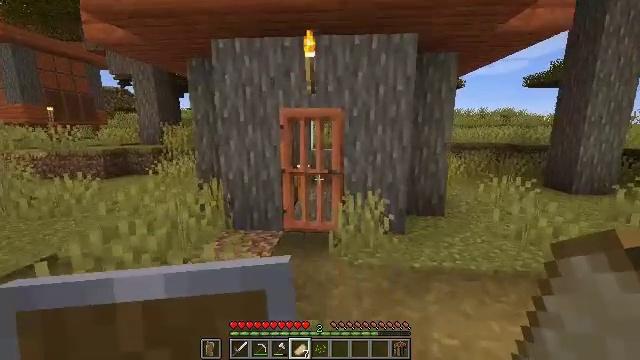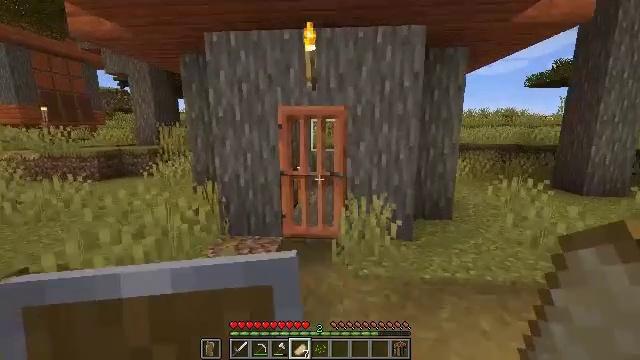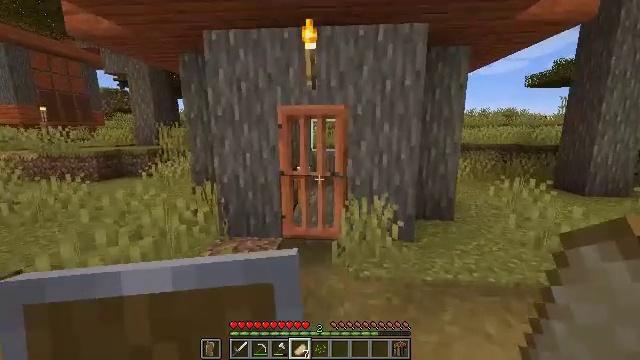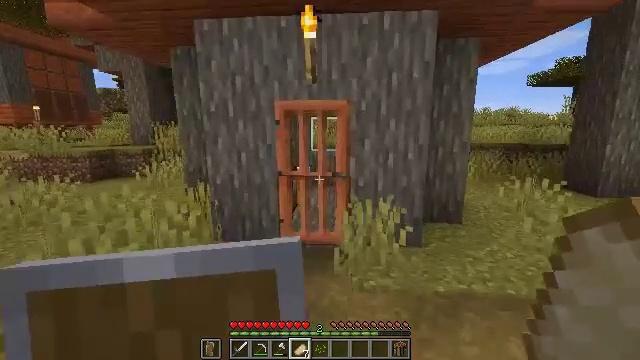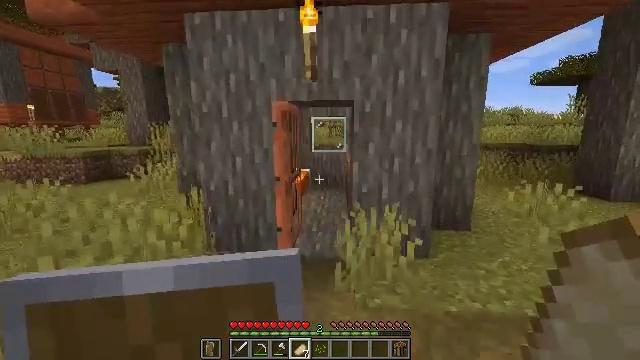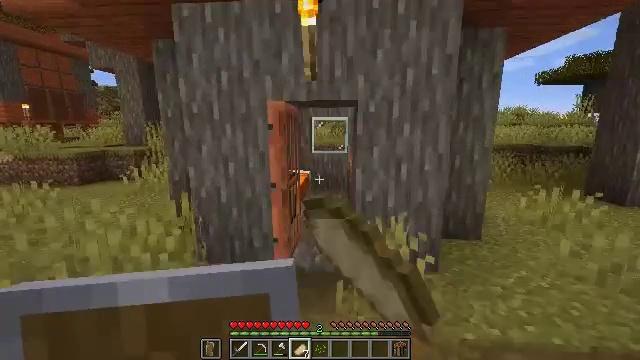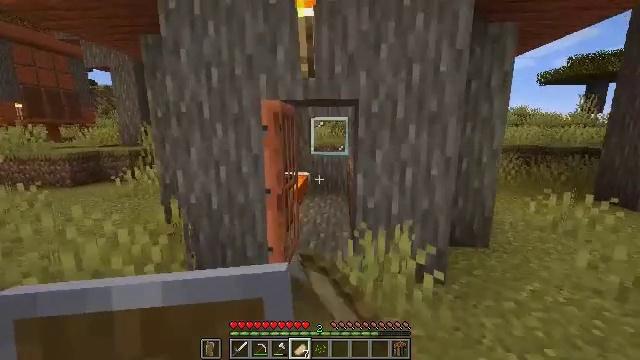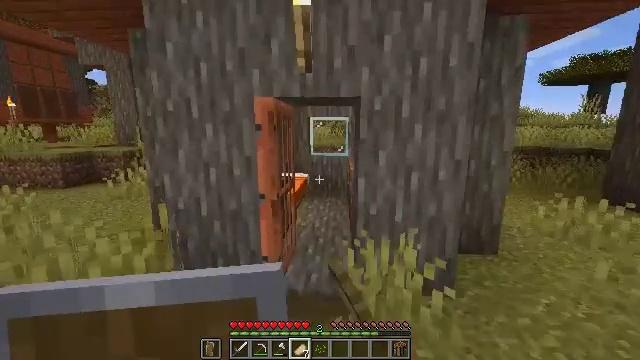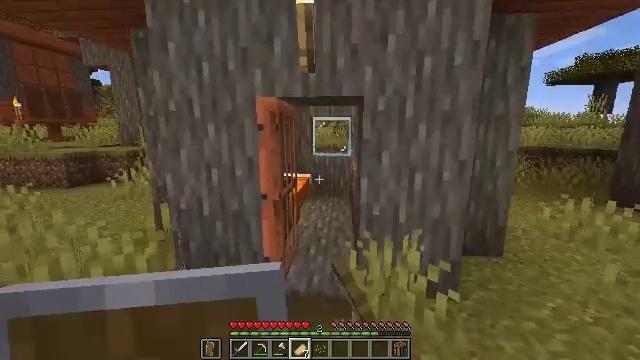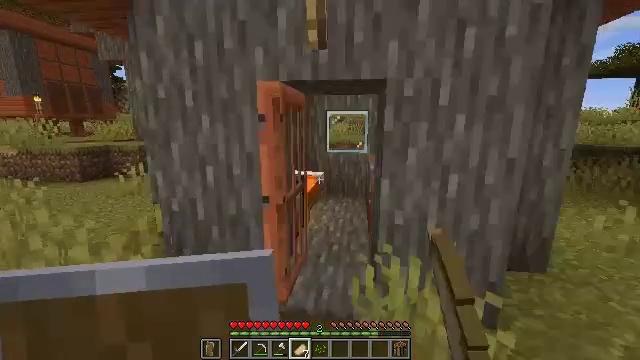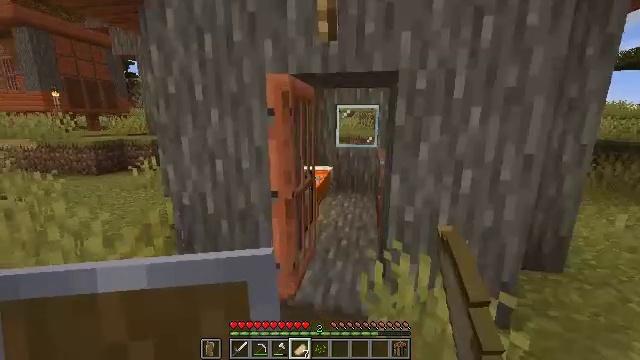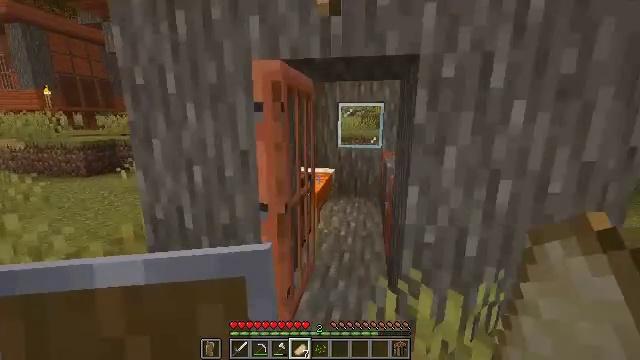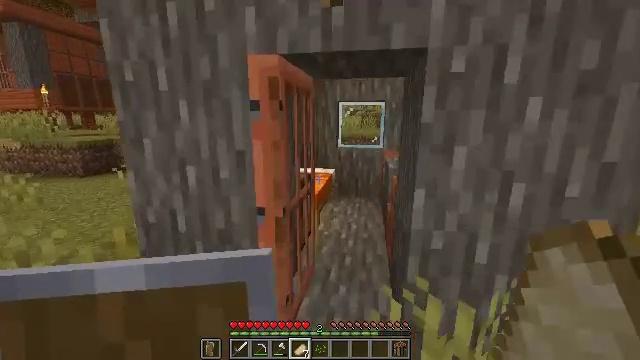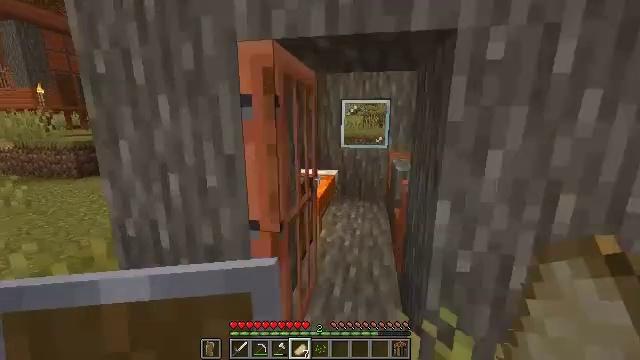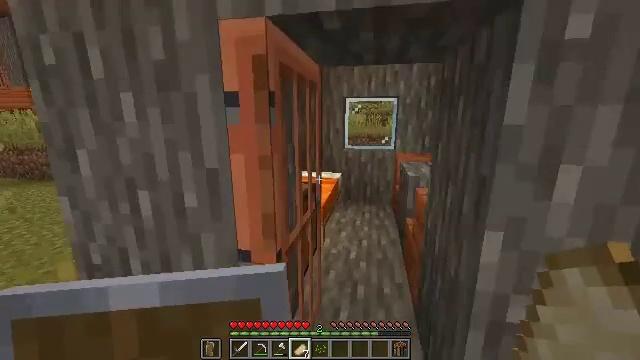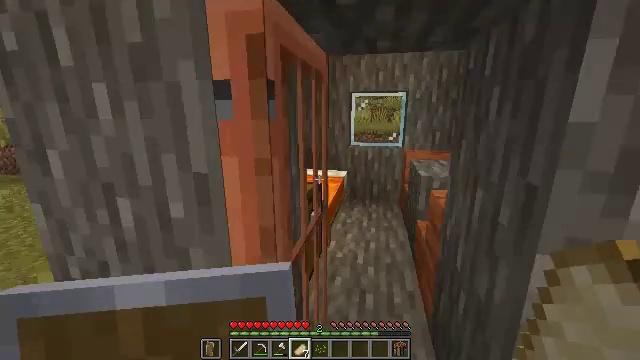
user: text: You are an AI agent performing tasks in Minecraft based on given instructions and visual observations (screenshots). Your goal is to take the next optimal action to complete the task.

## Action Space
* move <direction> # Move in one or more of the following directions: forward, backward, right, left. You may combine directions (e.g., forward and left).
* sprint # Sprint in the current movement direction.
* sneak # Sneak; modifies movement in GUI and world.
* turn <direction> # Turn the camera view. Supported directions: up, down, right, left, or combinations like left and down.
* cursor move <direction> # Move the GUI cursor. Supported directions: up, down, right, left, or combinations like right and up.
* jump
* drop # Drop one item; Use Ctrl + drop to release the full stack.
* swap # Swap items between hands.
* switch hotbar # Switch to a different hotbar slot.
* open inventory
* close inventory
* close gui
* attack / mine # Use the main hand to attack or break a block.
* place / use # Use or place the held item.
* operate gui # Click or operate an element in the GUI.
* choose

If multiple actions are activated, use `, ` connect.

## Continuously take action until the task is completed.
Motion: motion action
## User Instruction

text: Collect books by breaking the bookshelf.
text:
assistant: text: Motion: move forward
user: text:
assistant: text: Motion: move forward
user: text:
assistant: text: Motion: move forward
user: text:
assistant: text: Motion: move forward, use / place
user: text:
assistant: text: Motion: move forward, use / place
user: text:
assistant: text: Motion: move forward, use / place
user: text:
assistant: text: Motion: move forward
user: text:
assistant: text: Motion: move forward
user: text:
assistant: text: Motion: move forward, turn left and down
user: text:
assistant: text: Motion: move forward, turn left and down
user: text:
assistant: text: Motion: move forward
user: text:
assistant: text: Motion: move forward
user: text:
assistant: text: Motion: move forward
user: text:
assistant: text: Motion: move forward
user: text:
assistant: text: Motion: move forward
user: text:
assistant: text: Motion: move forward
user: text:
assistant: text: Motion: move forward
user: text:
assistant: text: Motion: move forward and move right, turn left
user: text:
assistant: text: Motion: move forward and move right, turn left and down
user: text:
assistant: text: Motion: move forward and move right, turn left and down
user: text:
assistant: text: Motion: move forward and move right, turn left and down
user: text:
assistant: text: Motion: move forward and move right, turn left and down
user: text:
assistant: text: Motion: move forward and move right, turn left and down
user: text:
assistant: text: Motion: move right, turn left and down
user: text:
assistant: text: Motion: move right, turn left and down
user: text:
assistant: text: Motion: move right, turn left
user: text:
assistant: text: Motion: turn left
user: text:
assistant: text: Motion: use / place
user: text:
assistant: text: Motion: turn left and down, use / place
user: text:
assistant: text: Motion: use / place